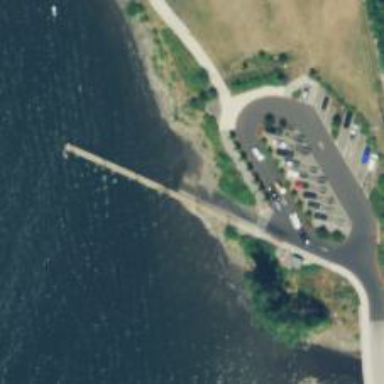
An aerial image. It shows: Asphalt slipway for leisure land activities.